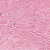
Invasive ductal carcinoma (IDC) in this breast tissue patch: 0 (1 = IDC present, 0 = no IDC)